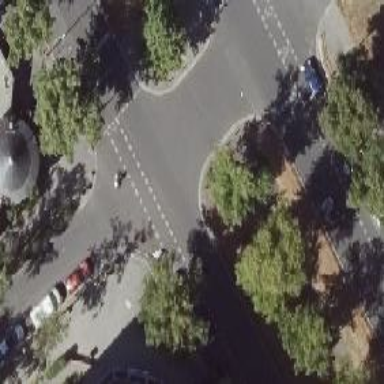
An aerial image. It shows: Secondary road with asphalt surface and parking lane on the right side.